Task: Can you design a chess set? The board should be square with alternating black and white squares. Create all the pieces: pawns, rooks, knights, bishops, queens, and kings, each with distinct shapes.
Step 721:
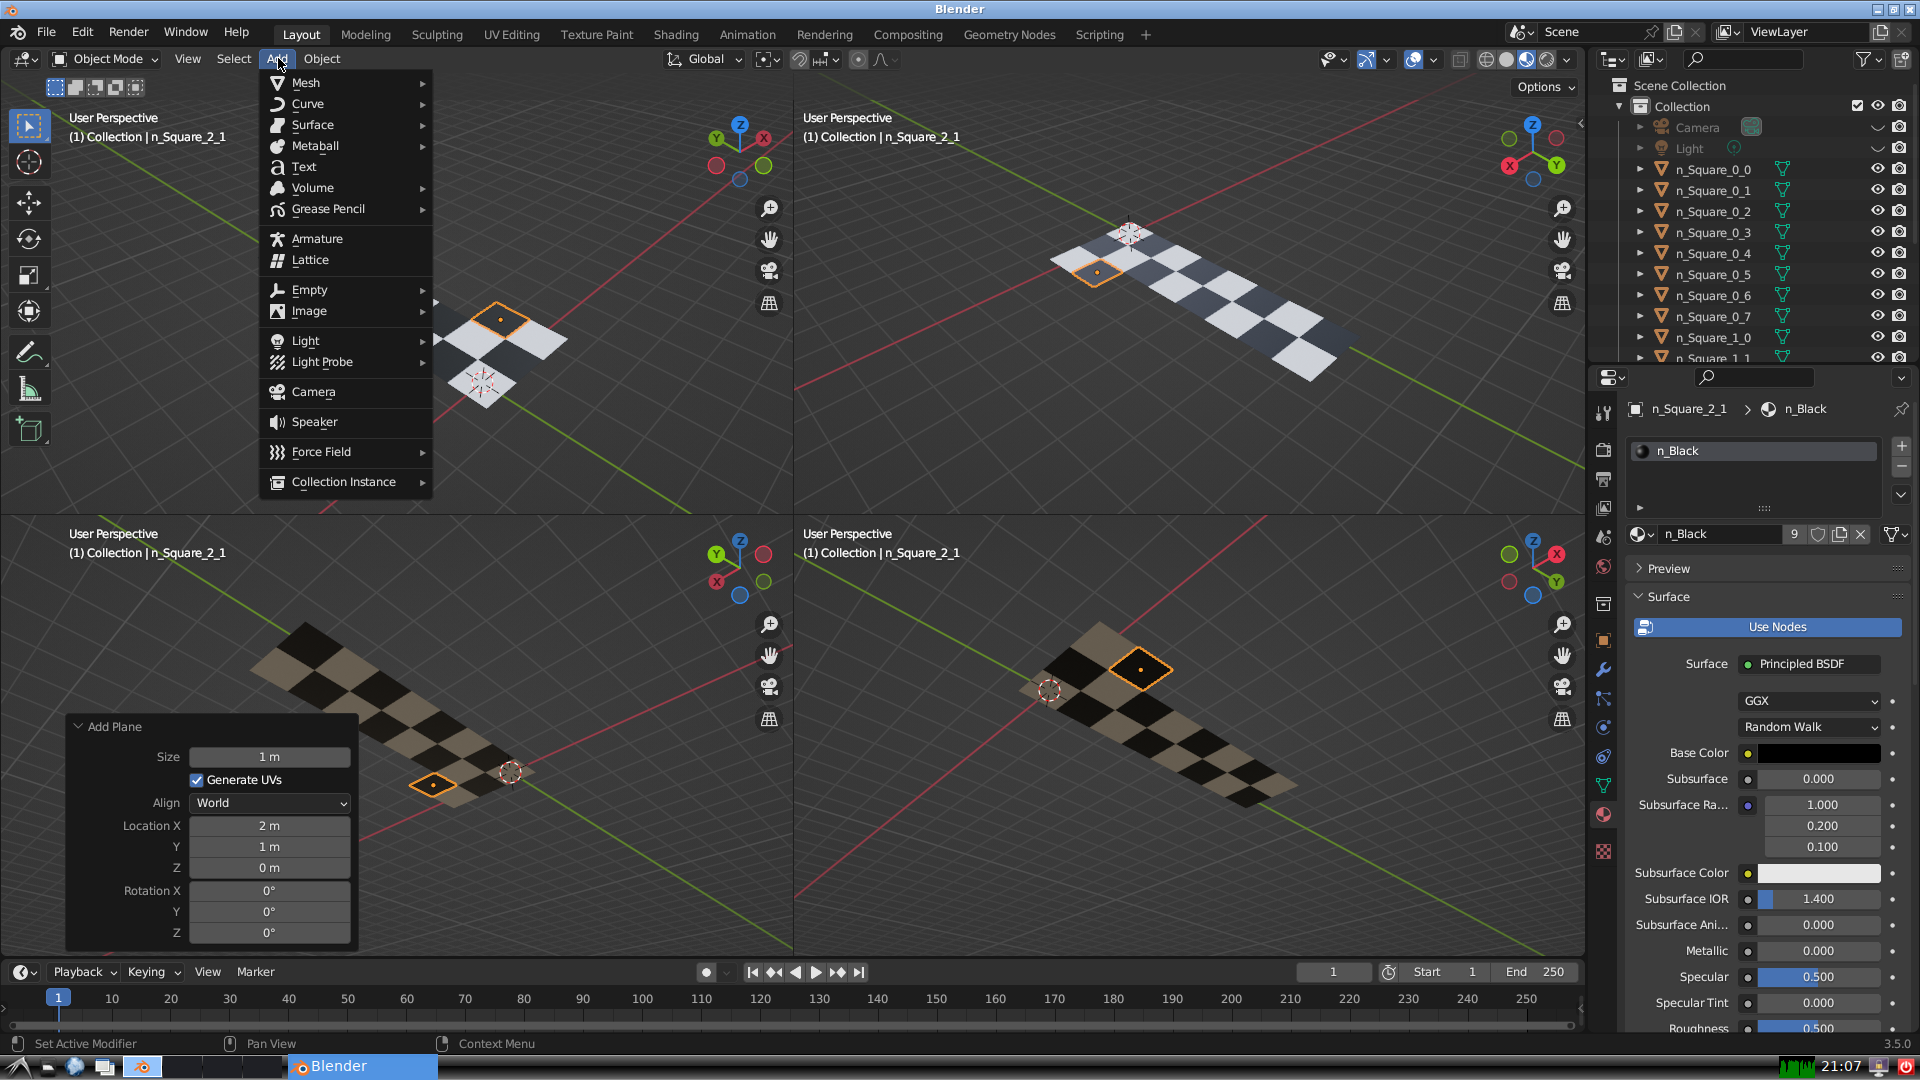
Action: {"mouse_move": [304, 82]}